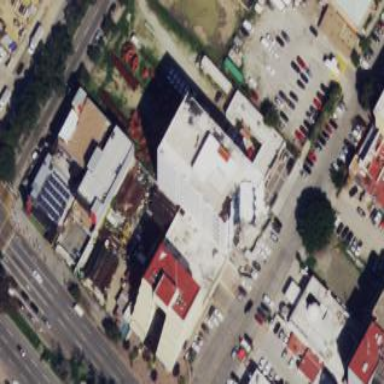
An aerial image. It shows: Commercial building.